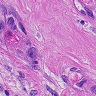
Metastatic tissue present: yes